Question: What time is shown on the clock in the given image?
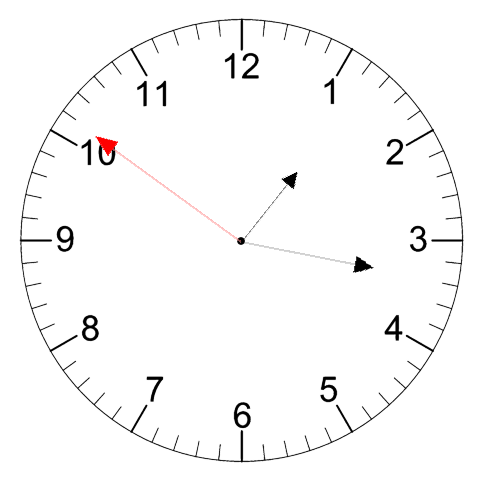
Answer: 01:16:51